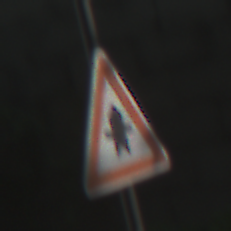
Verkehrszeichen: Vorfahrt
Umgebung: Outdoor, Suburban
Tageszeit: Midday
Wetter: Clear
Licht: Natural
Jahreszeit: NotSpecified
Kontrast: HighContrast